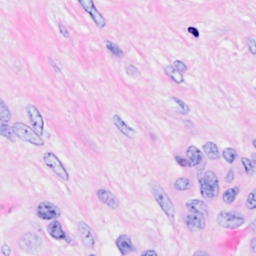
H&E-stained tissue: Breast